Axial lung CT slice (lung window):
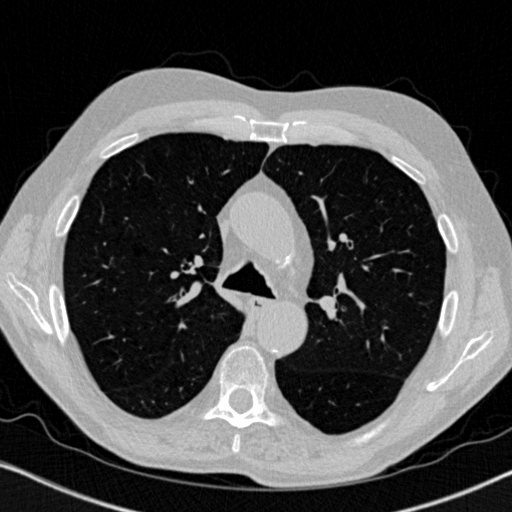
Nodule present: no